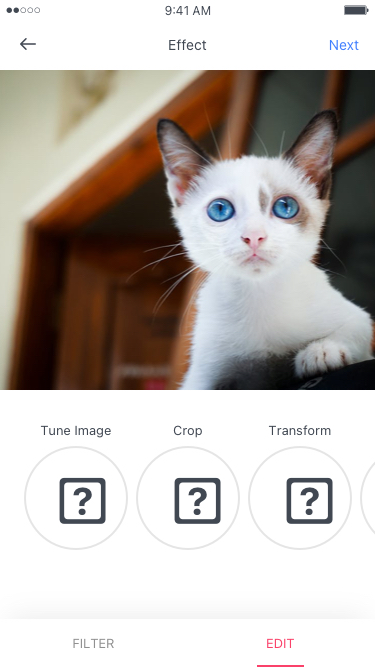
Text in this UI design:
Tune Image
Crop
Transform
Filter
Edit